Question: I'm trying to create a chart using highcharts that includes both a column series and a scatter series with a custom point marker. The series will contain slightly different sets of data, but will overlap for the most part and will always have the same x-axis values.
I've set it up, but the problem is that it's not lining up perfectly. Some of the scatter series' points are shifted one or two pixels to the left of the corresponding bar.
Any ideas about how to fix this?
'''
{
chart: {
animation: false
},
xAxis: {
tickInterval: 1
},
series: [{
type: "column",
borderWidth: 0,
pointWidth: 20,
name: "col"
},
{
type: "scatter",
states: { hover: { enabled: false } },
marker: { symbol: 'url(symbol.png)' }
}]
}
'''
And here's a screenshot of what's happening:

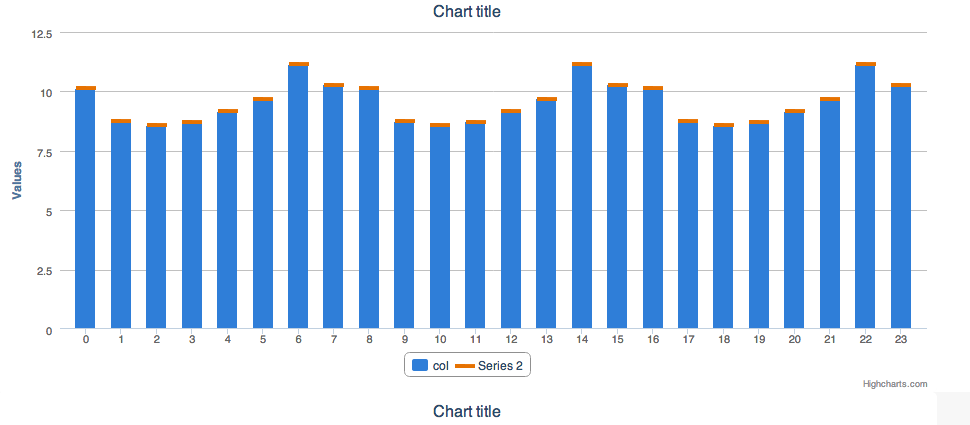
Answer: Indeed it looks like a bug, also with standard markers, so I've decided to report it to our developers <URL>